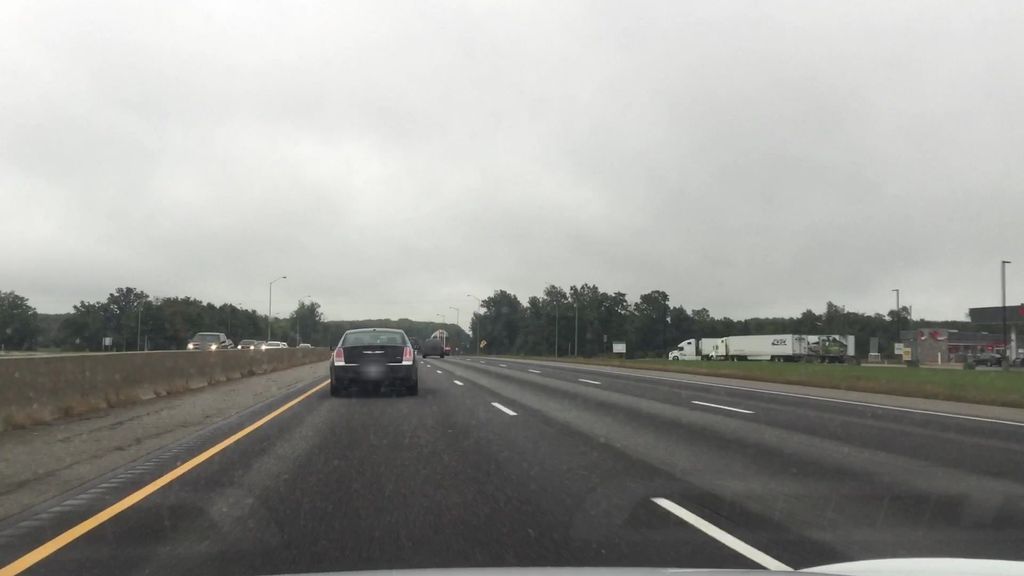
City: kitchener-waterloo